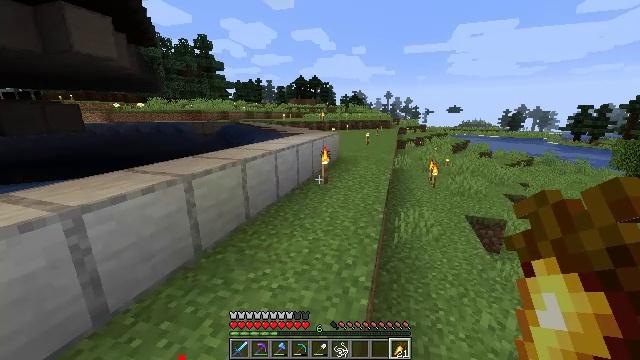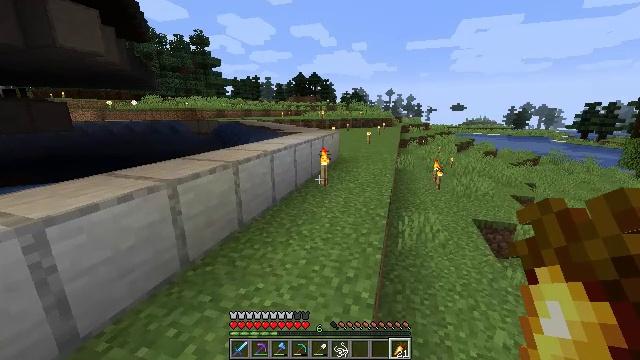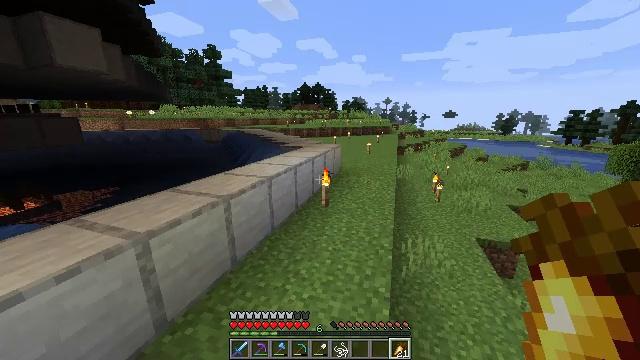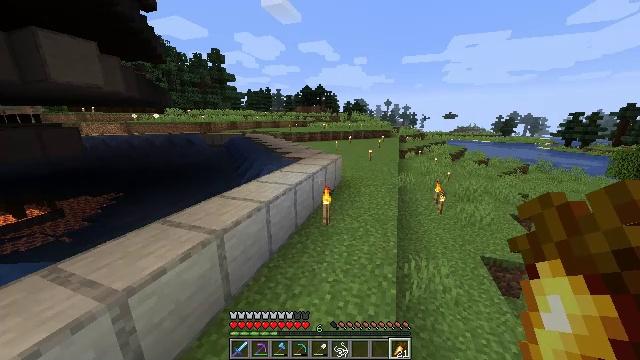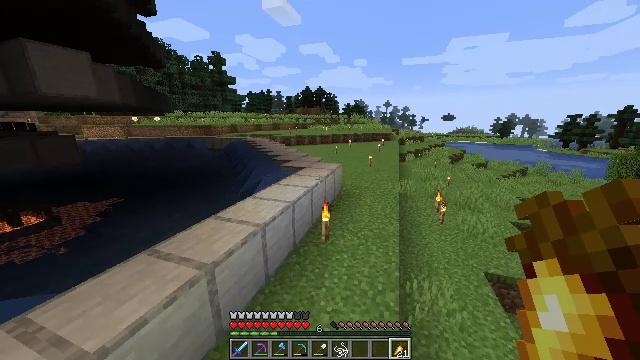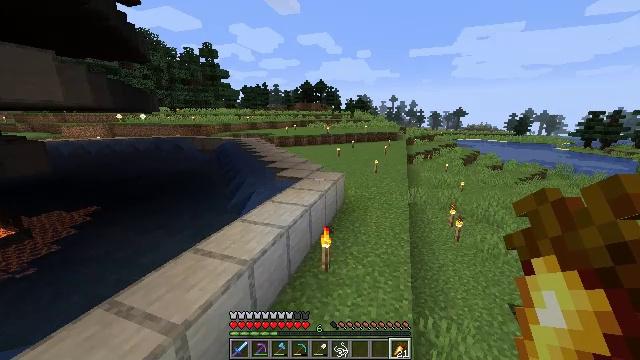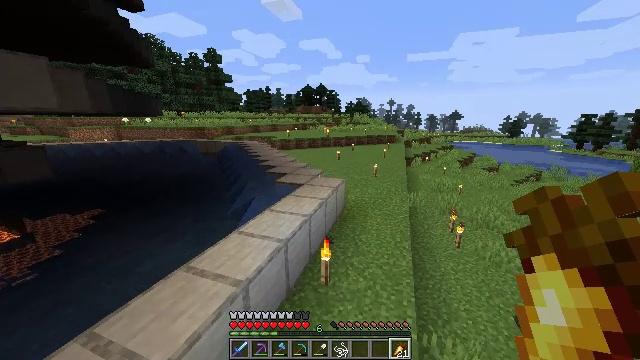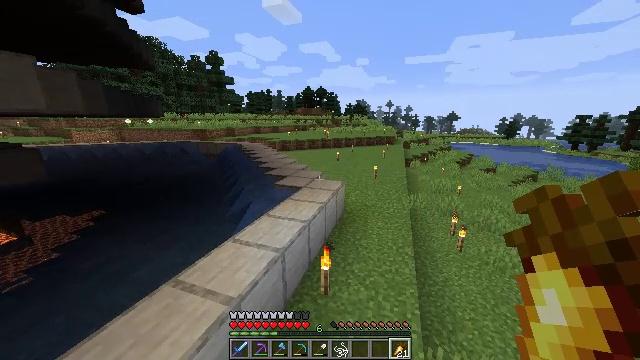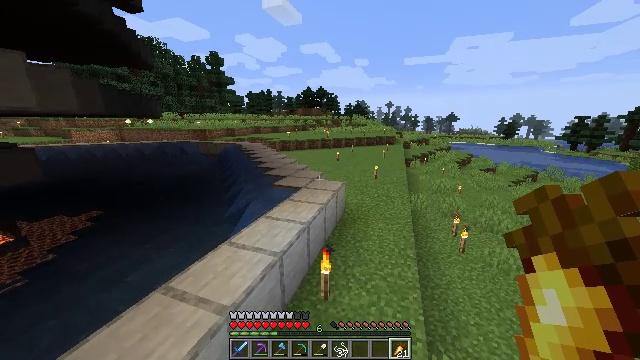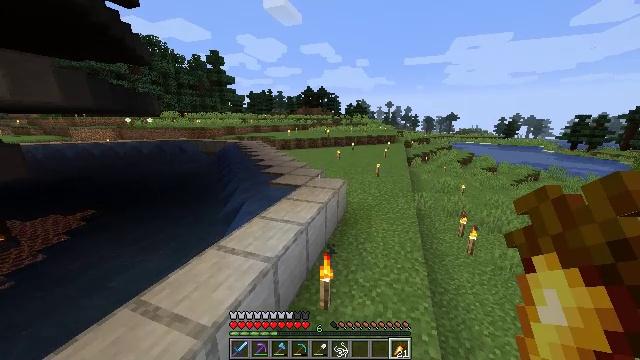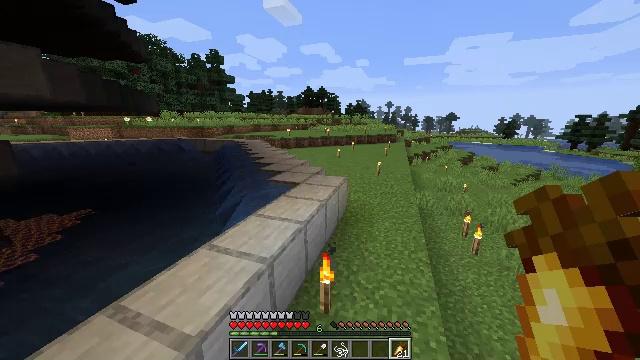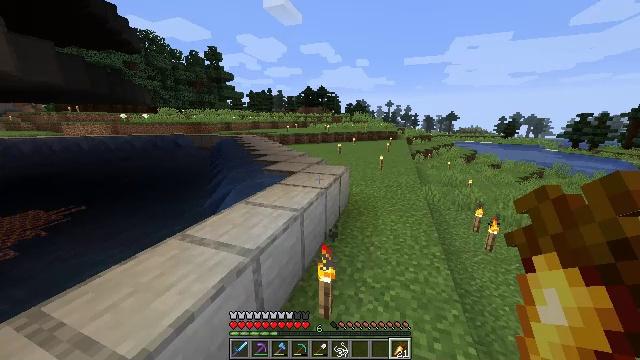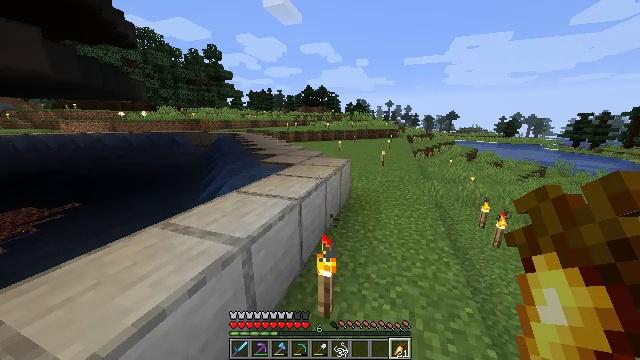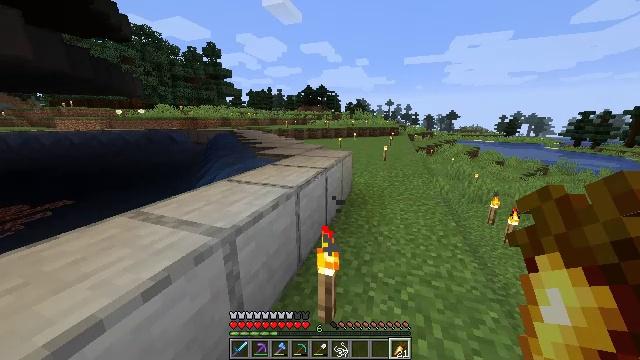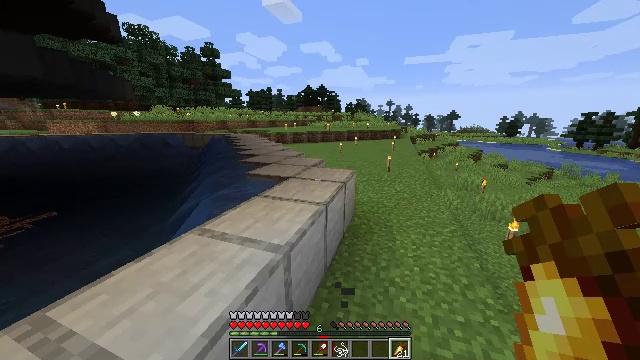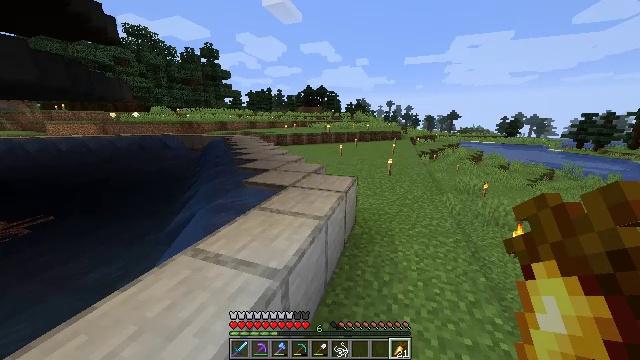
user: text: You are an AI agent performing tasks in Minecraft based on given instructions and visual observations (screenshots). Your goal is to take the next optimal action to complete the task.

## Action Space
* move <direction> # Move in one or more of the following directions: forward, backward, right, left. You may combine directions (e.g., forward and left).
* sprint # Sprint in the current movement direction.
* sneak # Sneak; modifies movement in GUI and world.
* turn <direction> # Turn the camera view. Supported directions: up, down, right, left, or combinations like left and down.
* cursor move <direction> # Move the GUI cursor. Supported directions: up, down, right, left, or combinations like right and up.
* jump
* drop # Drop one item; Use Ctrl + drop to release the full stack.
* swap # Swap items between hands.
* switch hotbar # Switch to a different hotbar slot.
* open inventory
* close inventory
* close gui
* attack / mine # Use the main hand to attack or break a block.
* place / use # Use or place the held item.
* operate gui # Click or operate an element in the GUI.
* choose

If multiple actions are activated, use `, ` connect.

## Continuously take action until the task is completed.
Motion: motion action
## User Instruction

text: Make smooth stone by smelting regular stone.
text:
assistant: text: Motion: move forward, jump
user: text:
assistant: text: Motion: move forward, jump
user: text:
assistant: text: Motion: move forward, jump
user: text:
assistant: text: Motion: move forward, sprint, jump
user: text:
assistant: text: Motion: move forward, sprint, jump
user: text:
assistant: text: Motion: move forward, sprint, jump
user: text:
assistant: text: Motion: move forward, sprint, jump
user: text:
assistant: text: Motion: move forward, sprint, jump
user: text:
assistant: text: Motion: move forward, jump
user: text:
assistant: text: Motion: move forward, jump
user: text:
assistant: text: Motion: move forward, jump
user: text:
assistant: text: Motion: move forward, jump
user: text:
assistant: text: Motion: move forward, jump
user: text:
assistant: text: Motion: move forward, sprint, jump
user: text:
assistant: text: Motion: move forward, sprint, jump
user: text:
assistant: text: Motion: move forward, sprint, jump
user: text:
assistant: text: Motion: move forward, sprint, jump
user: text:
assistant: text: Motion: move forward, sprint, turn left, jump
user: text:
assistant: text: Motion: move forward, sprint, turn left, jump
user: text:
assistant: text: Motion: move forward, turn left, jump
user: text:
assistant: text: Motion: move forward, turn left, jump
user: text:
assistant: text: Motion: move forward, jump
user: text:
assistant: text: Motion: move forward, turn left, jump
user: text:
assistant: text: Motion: move forward, turn left, jump
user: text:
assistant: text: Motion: move forward, sprint, turn left, jump
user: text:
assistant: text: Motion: move forward, sprint, turn left, jump
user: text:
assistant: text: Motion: move forward, sprint, turn left, jump
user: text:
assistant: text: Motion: move forward, sprint, jump
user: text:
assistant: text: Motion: move forward, jump
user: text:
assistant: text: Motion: move forward, turn right, jump